Question: I have a listview and need to create listitem that has labels (star and 15 min) that slightly stand out of list item- looks like they are bigger.

What kind of background must i make for listitem layout?
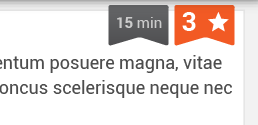
Answer: Make a background that has a few pixels of transparency at the top with a 9patch image, no need for a XML shape (unless you are drawing the background there), just use a PNG file and you're good to go.